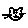
Label: cat